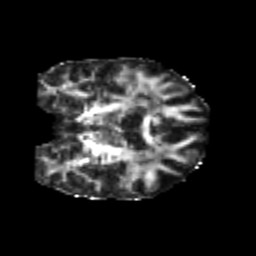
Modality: FA
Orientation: coronal
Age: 23
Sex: female
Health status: healthy
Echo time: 0.074 s